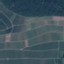
Label: PermanentCrop